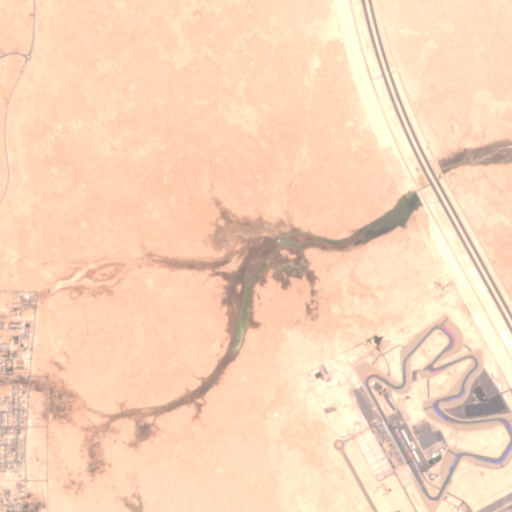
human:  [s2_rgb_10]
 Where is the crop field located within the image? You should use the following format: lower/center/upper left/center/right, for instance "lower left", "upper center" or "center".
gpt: The crop field is located in the upper left of the image.
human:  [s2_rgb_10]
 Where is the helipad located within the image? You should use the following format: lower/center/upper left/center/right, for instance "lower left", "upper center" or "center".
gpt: The helipad is located in the lower right of the image.
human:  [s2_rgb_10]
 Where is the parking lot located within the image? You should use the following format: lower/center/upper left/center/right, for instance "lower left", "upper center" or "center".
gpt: The parking lot is located in the lower right of the image.
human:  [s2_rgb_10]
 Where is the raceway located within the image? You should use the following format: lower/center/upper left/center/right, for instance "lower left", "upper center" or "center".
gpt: The raceway is located in the lower right of the image.
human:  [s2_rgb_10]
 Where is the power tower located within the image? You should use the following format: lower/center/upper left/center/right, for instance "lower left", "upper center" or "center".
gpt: There is no power tower in the image.